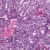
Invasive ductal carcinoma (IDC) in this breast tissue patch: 0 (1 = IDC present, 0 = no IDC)